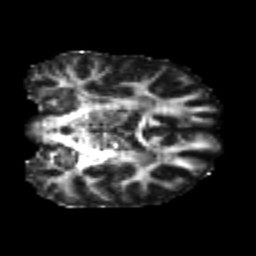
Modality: FA
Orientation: coronal
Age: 25
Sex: male
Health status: healthy
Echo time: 0.074 s